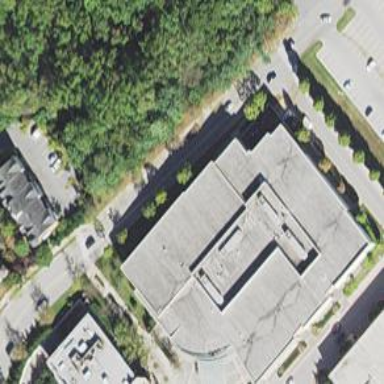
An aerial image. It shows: Cinema building.